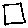
Label: square